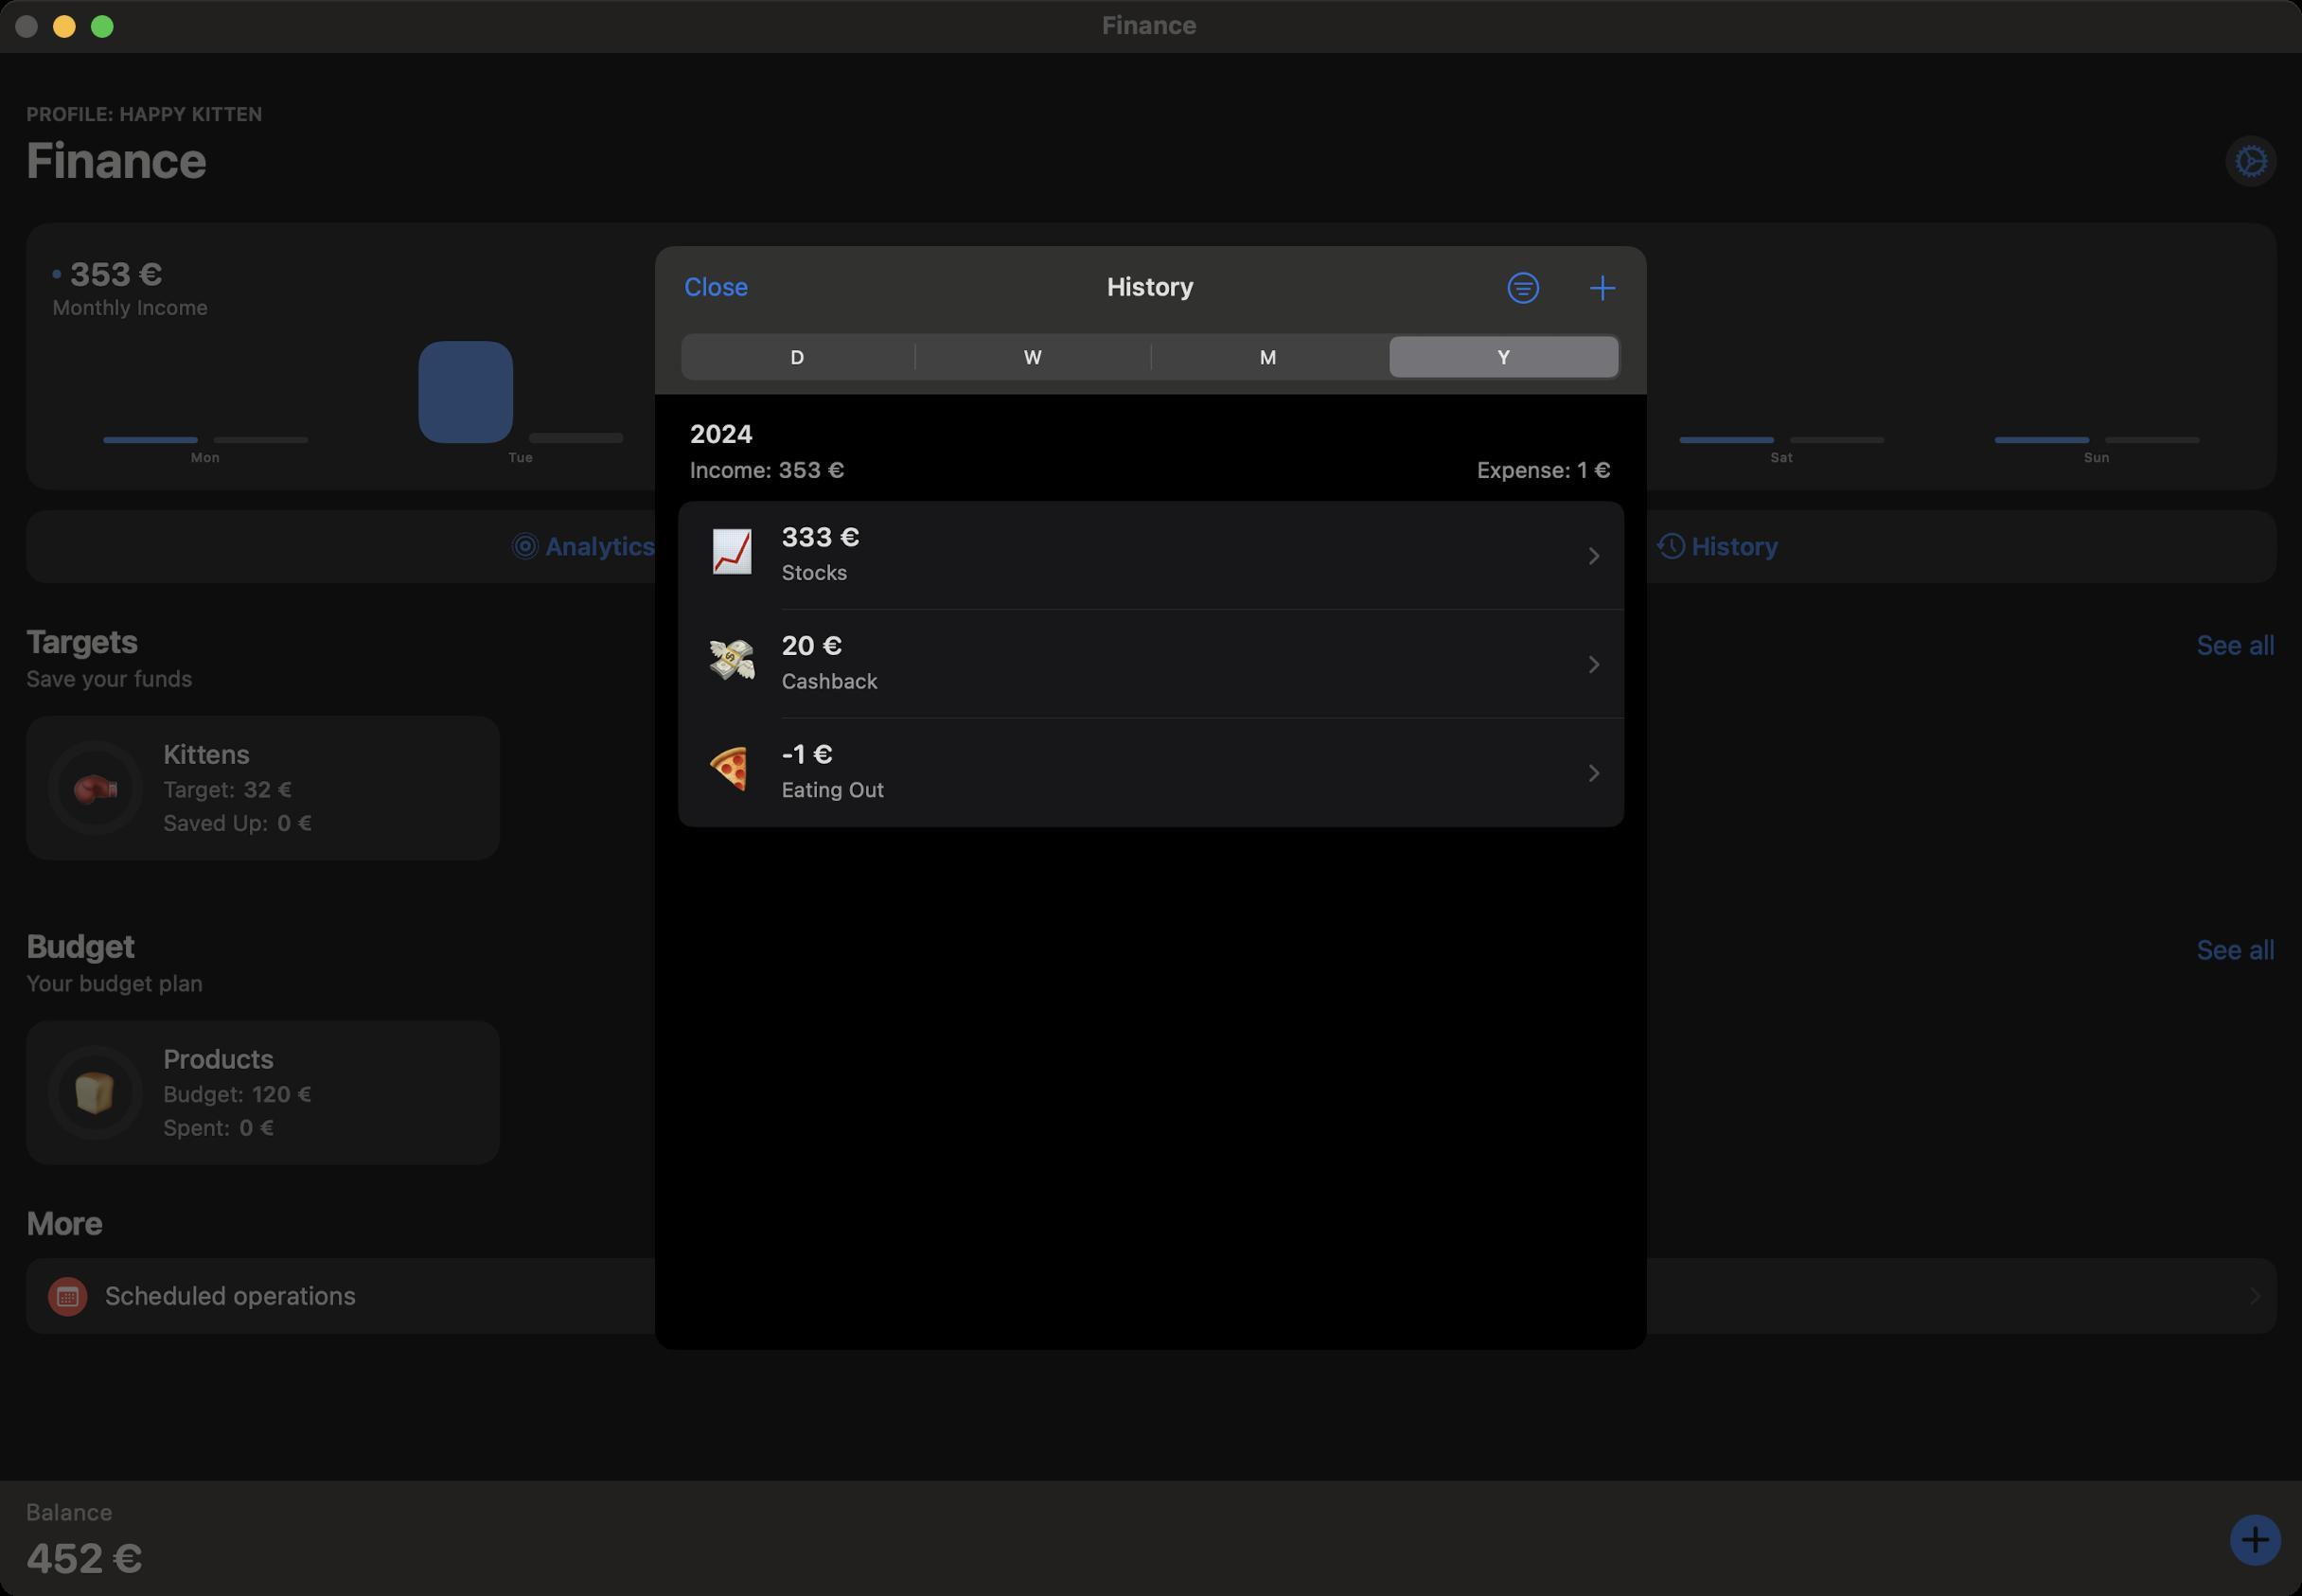
Accessibility tree:
{"name": "Finance", "role": "AXWindow", "description": null, "role_description": "standard window", "value": null, "position": "294.00;94.00", "size": "1216;843", "children": [{"name": null, "role": "AXGroup", "description": null, "role_description": "group", "value": null, "position": "0.00;0.00", "size": "1216;843", "children": [{"name": null, "role": "AXGroup", "description": null, "role_description": "group", "value": null, "position": "0.00;0.00", "size": "1217;843", "children": []}]}, {"name": null, "role": "AXButton", "description": null, "role_description": "close button", "value": null, "position": "7.00;6.00", "size": "14;16", "children": []}, {"name": null, "role": "AXButton", "description": null, "role_description": "zoom button", "value": null, "position": "47.00;6.00", "size": "14;16", "children": [{"name": null, "role": "AXGroup", "description": null, "role_description": "group", "value": null, "position": "47.00;6.00", "size": "14;16", "children": [{"name": null, "role": "AXGroup", "description": null, "role_description": "group", "value": null, "position": "47.00;6.00", "size": "14;16", "children": []}]}]}, {"name": null, "role": "AXButton", "description": null, "role_description": "minimize button", "value": null, "position": "27.00;6.00", "size": "14;16", "children": []}, {"name": null, "role": "AXStaticText", "description": null, "role_description": "text", "value": "Finance", "position": "580.00;5.00", "size": "55;16", "children": []}, {"name": null, "role": "AXSheet", "description": null, "role_description": "sheet", "value": null, "position": "346.00;130.00", "size": "524;583", "children": [{"name": null, "role": "AXGroup", "description": null, "role_description": "group", "value": null, "position": "346.00;130.00", "size": "524;583", "children": [{"name": null, "role": "AXGroup", "description": null, "role_description": "group", "value": null, "position": "346.00;130.00", "size": "524;584", "children": [{"name": null, "role": "AXGroup", "description": null, "role_description": "Nav bar", "value": null, "position": "346.00;130.00", "size": "524;43", "children": [{"name": null, "role": "AXButton", "description": "Close", "role_description": "button", "value": null, "position": "355.24;134.62", "size": "43;34", "children": []}, {"name": null, "role": "AXHeading", "description": "History", "role_description": "heading", "value": null, "position": "584.70;143.86", "size": "47;16", "children": []}, {"name": null, "role": "AXButton", "description": "filter", "role_description": "button", "value": null, "position": "786.44;134.62", "size": "37;34", "children": []}, {"name": null, "role": "AXButton", "description": "Add", "role_description": "button", "value": null, "position": "829.56;134.62", "size": "32;34", "children": []}]}, {"name": null, "role": "AXGroup", "description": null, "role_description": "group", "value": null, "position": "346.00;130.00", "size": "524;584", "children": [{"name": null, "role": "AXGroup", "description": null, "role_description": "group", "value": null, "position": "346.00;130.00", "size": "524;584", "children": [{"name": null, "role": "AXTabGroup", "description": null, "role_description": "tab group", "value": null, "position": "359.86;176.20", "size": "497;25", "children": [{"name": null, "role": "AXRadioButton", "description": "D", "role_description": "tab", "value": 0, "position": "359.86;176.20", "size": "123;25", "children": []}, {"name": null, "role": "AXRadioButton", "description": "W", "role_description": "tab", "value": 0, "position": "483.83;176.20", "size": "124;25", "children": []}, {"name": null, "role": "AXRadioButton", "description": "M", "role_description": "tab", "value": 0, "position": "608.57;176.20", "size": "123;25", "children": []}, {"name": null, "role": "AXRadioButton", "description": "Y", "role_description": "tab", "value": 1, "position": "732.54;176.20", "size": "124;25", "children": []}]}, {"name": null, "role": "AXGroup", "description": null, "role_description": "table", "value": null, "position": "346.00;130.00", "size": "524;584", "children": [{"name": null, "role": "AXHeading", "description": "", "role_description": "heading", "value": null, "position": "346.00;211.62", "size": "524;53", "children": [{"name": null, "role": "AXHeading", "description": "2024", "role_description": "heading", "value": null, "position": "364.48;221.63", "size": "487;15", "children": []}, {"name": null, "role": "AXGroup", "description": null, "role_description": "group", "value": null, "position": "364.48;240.88", "size": "82;15", "children": [{"name": null, "role": "AXHeading", "description": "Income:", "role_description": "heading", "value": null, "position": "364.48;240.88", "size": "44;15", "children": []}, {"name": null, "role": "AXHeading", "description": "353 €", "role_description": "heading", "value": null, "position": "411.45;240.88", "size": "36;15", "children": []}]}, {"name": null, "role": "AXGroup", "description": null, "role_description": "group", "value": null, "position": "780.28;240.88", "size": "72;15", "children": [{"name": null, "role": "AXHeading", "description": "Expense:", "role_description": "heading", "value": null, "position": "780.28;240.88", "size": "50;15", "children": []}, {"name": null, "role": "AXHeading", "description": "1 €", "role_description": "heading", "value": null, "position": "833.41;240.88", "size": "19;15", "children": []}]}]}, {"name": null, "role": "AXGroup", "description": null, "role_description": "group", "value": "", "position": "358.32;264.75", "size": "500;57", "children": [{"name": null, "role": "AXButton", "description": "📈, 333 €, Stocks", "role_description": "button", "value": "", "position": "358.32;264.75", "size": "500;57", "children": []}]}, {"name": null, "role": "AXGroup", "description": null, "role_description": "group", "value": "", "position": "358.32;322.12", "size": "500;57", "children": [{"name": null, "role": "AXButton", "description": "💸, 20 €, Cashback", "role_description": "button", "value": "", "position": "358.32;322.12", "size": "500;57", "children": []}]}, {"name": null, "role": "AXGroup", "description": null, "role_description": "group", "value": "", "position": "358.32;379.48", "size": "500;57", "children": [{"name": null, "role": "AXButton", "description": "🍕, -1 €, Eating Out", "role_description": "button", "value": "", "position": "358.32;379.48", "size": "500;57", "children": []}]}]}]}]}]}]}]}, {"name": "Finance", "role": "AXWindow", "description": null, "role_description": "standard window", "value": null, "position": "294.00;94.00", "size": "1216;843", "children": [{"name": null, "role": "AXGroup", "description": null, "role_description": "group", "value": null, "position": "0.00;0.00", "size": "1216;843", "children": [{"name": null, "role": "AXGroup", "description": null, "role_description": "group", "value": null, "position": "0.00;0.00", "size": "1217;843", "children": []}]}, {"name": null, "role": "AXButton", "description": null, "role_description": "close button", "value": null, "position": "7.00;6.00", "size": "14;16", "children": []}, {"name": null, "role": "AXButton", "description": null, "role_description": "zoom button", "value": null, "position": "47.00;6.00", "size": "14;16", "children": [{"name": null, "role": "AXGroup", "description": null, "role_description": "group", "value": null, "position": "47.00;6.00", "size": "14;16", "children": [{"name": null, "role": "AXGroup", "description": null, "role_description": "group", "value": null, "position": "47.00;6.00", "size": "14;16", "children": []}]}]}, {"name": null, "role": "AXButton", "description": null, "role_description": "minimize button", "value": null, "position": "27.00;6.00", "size": "14;16", "children": []}, {"name": null, "role": "AXStaticText", "description": null, "role_description": "text", "value": "Finance", "position": "580.00;5.00", "size": "55;16", "children": []}, {"name": null, "role": "AXSheet", "description": null, "role_description": "sheet", "value": null, "position": "346.00;130.00", "size": "524;583", "children": [{"name": null, "role": "AXGroup", "description": null, "role_description": "group", "value": null, "position": "346.00;130.00", "size": "524;583", "children": [{"name": null, "role": "AXGroup", "description": null, "role_description": "group", "value": null, "position": "346.00;130.00", "size": "524;584", "children": [{"name": null, "role": "AXGroup", "description": null, "role_description": "Nav bar", "value": null, "position": "346.00;130.00", "size": "524;43", "children": [{"name": null, "role": "AXButton", "description": "Close", "role_description": "button", "value": null, "position": "355.24;134.62", "size": "43;34", "children": []}, {"name": null, "role": "AXHeading", "description": "History", "role_description": "heading", "value": null, "position": "584.70;143.86", "size": "47;16", "children": []}, {"name": null, "role": "AXButton", "description": "filter", "role_description": "button", "value": null, "position": "786.44;134.62", "size": "37;34", "children": []}, {"name": null, "role": "AXButton", "description": "Add", "role_description": "button", "value": null, "position": "829.56;134.62", "size": "32;34", "children": []}]}, {"name": null, "role": "AXGroup", "description": null, "role_description": "group", "value": null, "position": "346.00;130.00", "size": "524;584", "children": [{"name": null, "role": "AXGroup", "description": null, "role_description": "group", "value": null, "position": "346.00;130.00", "size": "524;584", "children": [{"name": null, "role": "AXTabGroup", "description": null, "role_description": "tab group", "value": null, "position": "359.86;176.20", "size": "497;25", "children": [{"name": null, "role": "AXRadioButton", "description": "D", "role_description": "tab", "value": 0, "position": "359.86;176.20", "size": "123;25", "children": []}, {"name": null, "role": "AXRadioButton", "description": "W", "role_description": "tab", "value": 0, "position": "483.83;176.20", "size": "124;25", "children": []}, {"name": null, "role": "AXRadioButton", "description": "M", "role_description": "tab", "value": 0, "position": "608.57;176.20", "size": "123;25", "children": []}, {"name": null, "role": "AXRadioButton", "description": "Y", "role_description": "tab", "value": 1, "position": "732.54;176.20", "size": "124;25", "children": []}]}, {"name": null, "role": "AXGroup", "description": null, "role_description": "table", "value": null, "position": "346.00;130.00", "size": "524;584", "children": [{"name": null, "role": "AXHeading", "description": "", "role_description": "heading", "value": null, "position": "346.00;211.62", "size": "524;53", "children": [{"name": null, "role": "AXHeading", "description": "2024", "role_description": "heading", "value": null, "position": "364.48;221.63", "size": "487;15", "children": []}, {"name": null, "role": "AXGroup", "description": null, "role_description": "group", "value": null, "position": "364.48;240.88", "size": "82;15", "children": [{"name": null, "role": "AXHeading", "description": "Income:", "role_description": "heading", "value": null, "position": "364.48;240.88", "size": "44;15", "children": []}, {"name": null, "role": "AXHeading", "description": "353 €", "role_description": "heading", "value": null, "position": "411.45;240.88", "size": "36;15", "children": []}]}, {"name": null, "role": "AXGroup", "description": null, "role_description": "group", "value": null, "position": "780.28;240.88", "size": "72;15", "children": [{"name": null, "role": "AXHeading", "description": "Expense:", "role_description": "heading", "value": null, "position": "780.28;240.88", "size": "50;15", "children": []}, {"name": null, "role": "AXHeading", "description": "1 €", "role_description": "heading", "value": null, "position": "833.41;240.88", "size": "19;15", "children": []}]}]}, {"name": null, "role": "AXGroup", "description": null, "role_description": "group", "value": "", "position": "358.32;264.75", "size": "500;57", "children": [{"name": null, "role": "AXButton", "description": "📈, 333 €, Stocks", "role_description": "button", "value": "", "position": "358.32;264.75", "size": "500;57", "children": []}]}, {"name": null, "role": "AXGroup", "description": null, "role_description": "group", "value": "", "position": "358.32;322.12", "size": "500;57", "children": [{"name": null, "role": "AXButton", "description": "💸, 20 €, Cashback", "role_description": "button", "value": "", "position": "358.32;322.12", "size": "500;57", "children": []}]}, {"name": null, "role": "AXGroup", "description": null, "role_description": "group", "value": "", "position": "358.32;379.48", "size": "500;57", "children": [{"name": null, "role": "AXButton", "description": "🍕, -1 €, Eating Out", "role_description": "button", "value": "", "position": "358.32;379.48", "size": "500;57", "children": []}]}]}]}]}]}]}]}]}]}